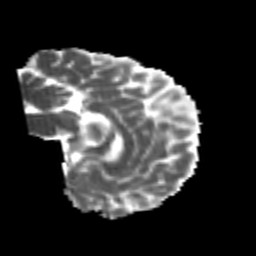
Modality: MD
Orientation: sagittal
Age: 25
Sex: female
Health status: healthy
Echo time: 0.074 s